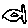
Label: fish